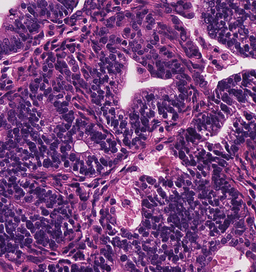
Tumor epithelial tissue: yes
Tumor-associated stroma tissue: yes
Normal tissue: no